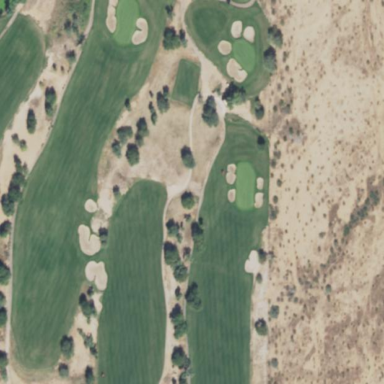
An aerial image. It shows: Area of rough grass used for golf.